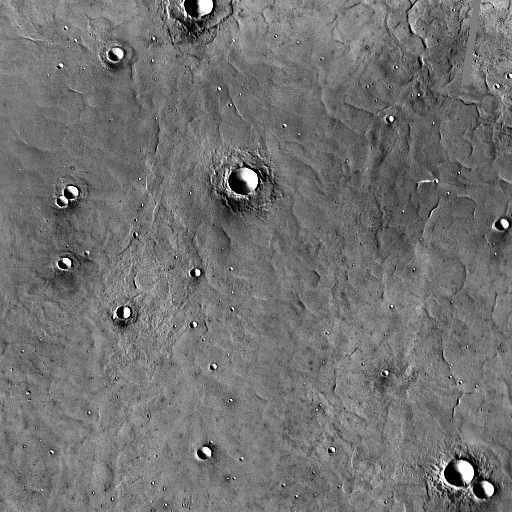
Crater classes present: Background, Other